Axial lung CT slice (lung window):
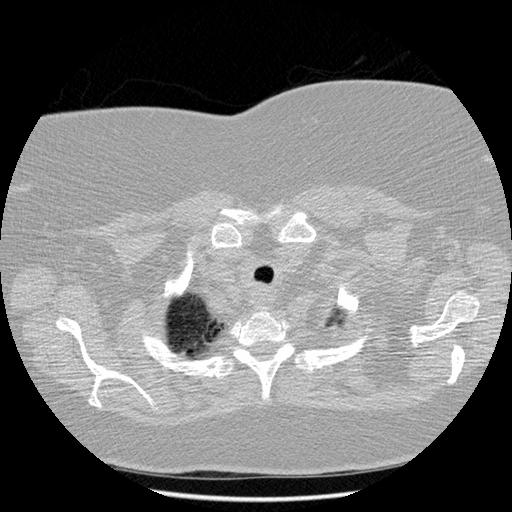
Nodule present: no